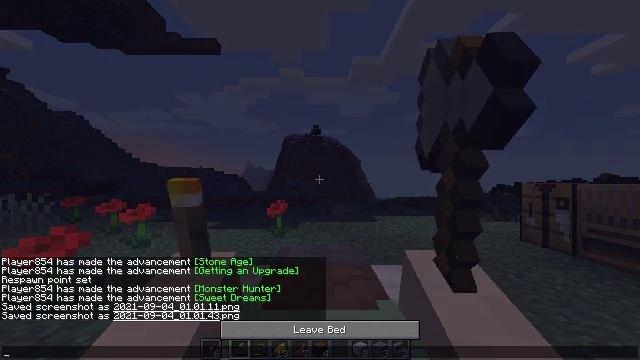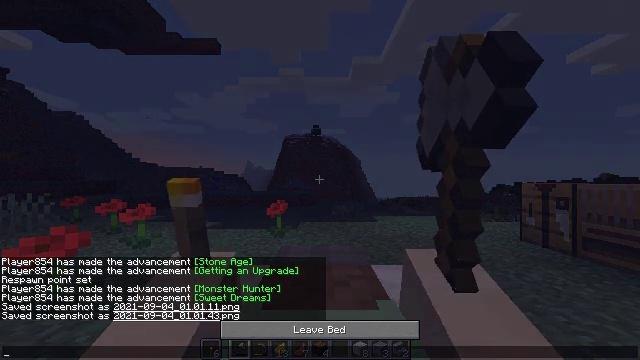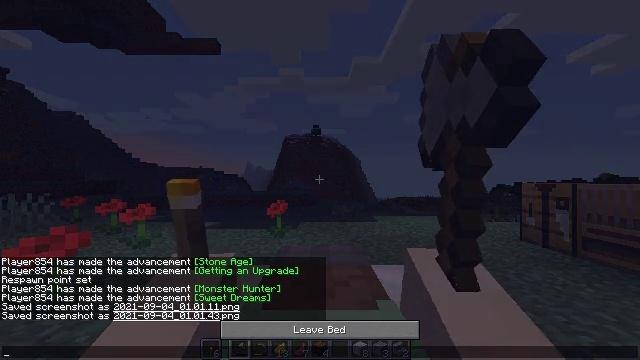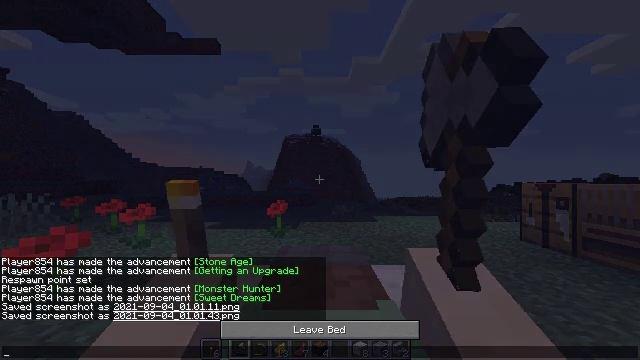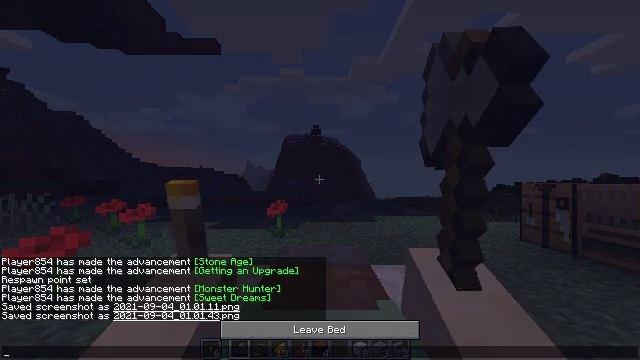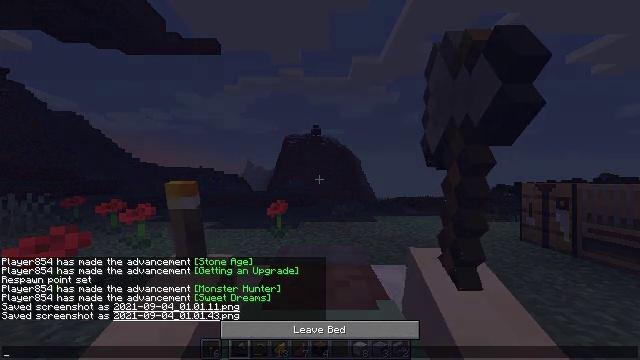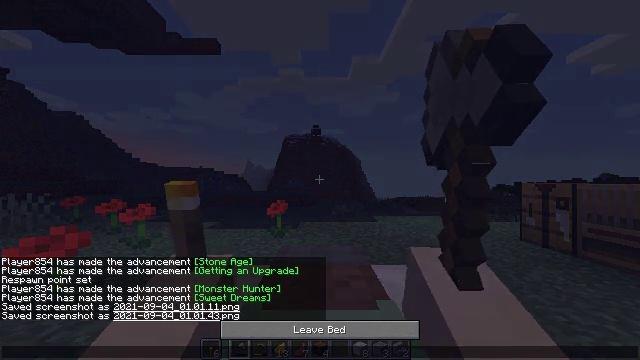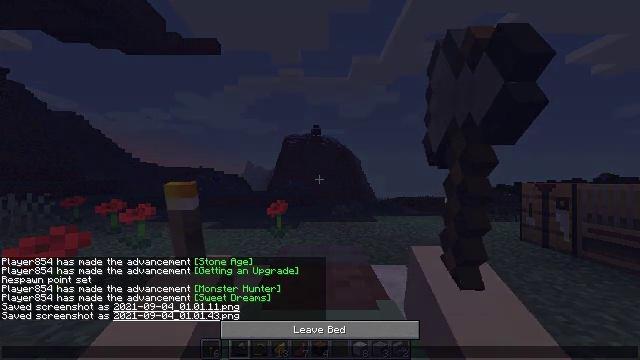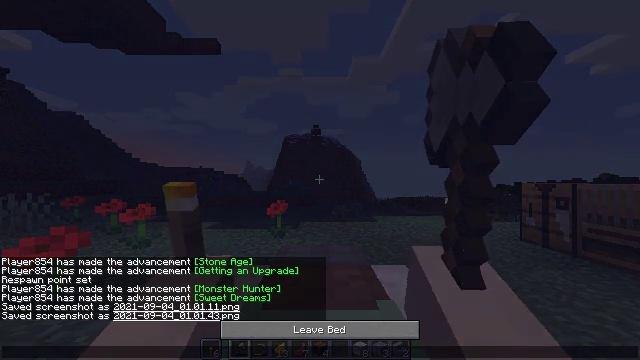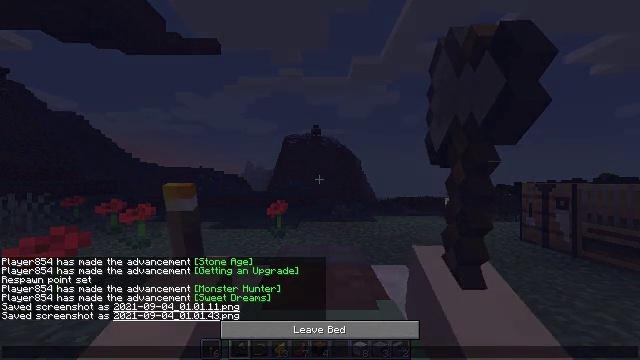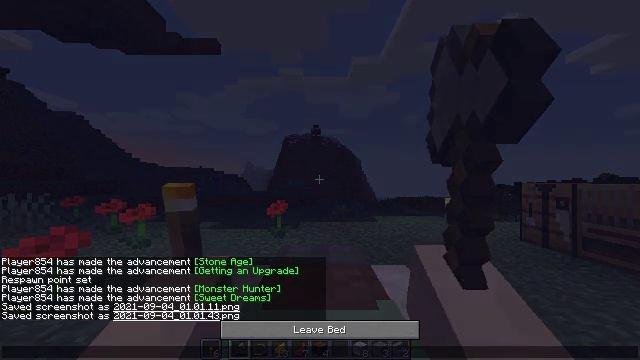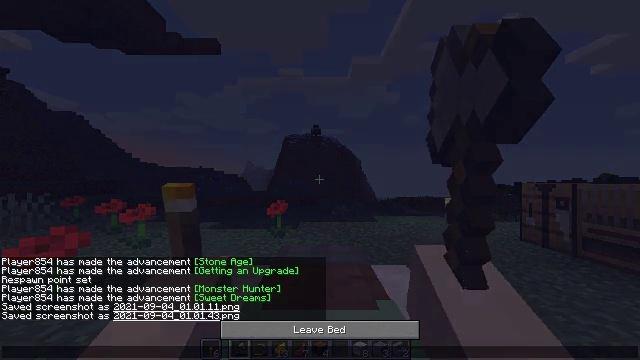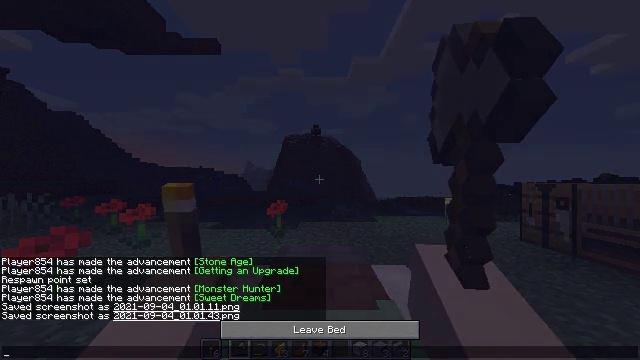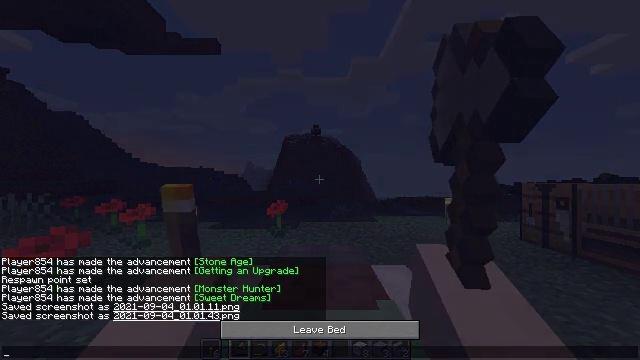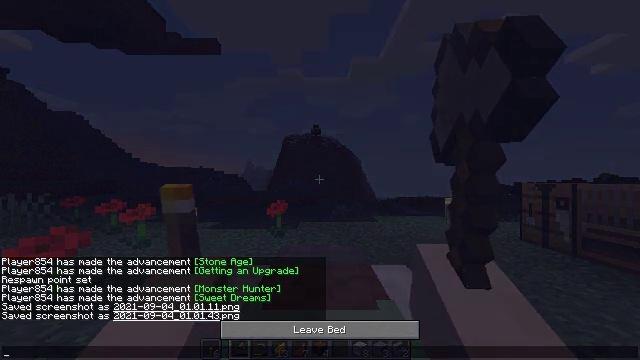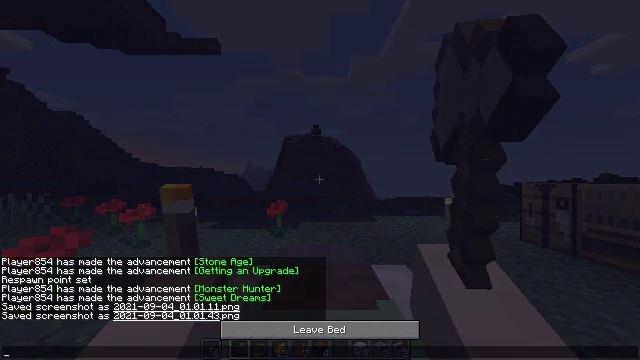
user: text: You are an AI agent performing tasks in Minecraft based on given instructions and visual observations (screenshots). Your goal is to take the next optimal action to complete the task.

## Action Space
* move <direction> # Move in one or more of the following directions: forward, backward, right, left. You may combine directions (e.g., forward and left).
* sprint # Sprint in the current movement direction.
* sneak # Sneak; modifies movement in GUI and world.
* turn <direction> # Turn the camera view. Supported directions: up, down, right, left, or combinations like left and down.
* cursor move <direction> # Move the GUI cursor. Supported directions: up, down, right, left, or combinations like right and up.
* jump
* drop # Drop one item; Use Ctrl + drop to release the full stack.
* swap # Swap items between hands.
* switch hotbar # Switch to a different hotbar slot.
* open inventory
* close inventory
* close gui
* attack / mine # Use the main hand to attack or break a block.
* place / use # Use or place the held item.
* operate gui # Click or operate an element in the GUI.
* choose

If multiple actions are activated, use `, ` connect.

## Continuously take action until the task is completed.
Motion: motion action
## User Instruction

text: Break the polished diorite block.
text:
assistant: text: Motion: no_op
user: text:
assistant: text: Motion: no_op
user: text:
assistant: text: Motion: no_op
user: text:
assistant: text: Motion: no_op
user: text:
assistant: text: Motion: no_op
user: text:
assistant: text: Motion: no_op
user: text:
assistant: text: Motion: no_op
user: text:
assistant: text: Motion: no_op
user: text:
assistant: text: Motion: no_op
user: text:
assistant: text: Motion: no_op
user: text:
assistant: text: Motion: no_op
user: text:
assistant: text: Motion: no_op
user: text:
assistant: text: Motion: no_op
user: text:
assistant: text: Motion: no_op
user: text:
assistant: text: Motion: no_op
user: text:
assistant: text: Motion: no_op
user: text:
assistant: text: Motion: no_op
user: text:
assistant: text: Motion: no_op
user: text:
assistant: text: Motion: no_op
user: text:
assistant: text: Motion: no_op
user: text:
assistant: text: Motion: no_op
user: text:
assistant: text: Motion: no_op
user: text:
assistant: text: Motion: no_op
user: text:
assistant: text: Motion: no_op
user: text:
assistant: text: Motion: no_op
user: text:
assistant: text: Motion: no_op
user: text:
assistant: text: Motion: no_op
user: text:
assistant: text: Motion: no_op
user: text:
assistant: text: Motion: no_op
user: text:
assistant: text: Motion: close gui